Field crop: maize
Growth stage: 1
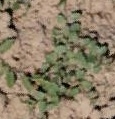
Species: convolvulus